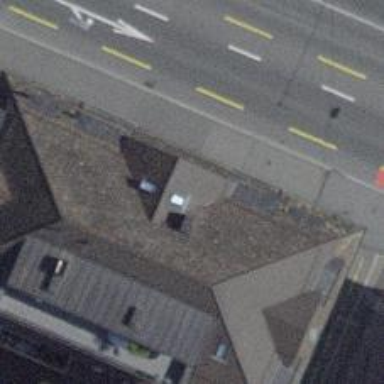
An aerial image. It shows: Restaurant.